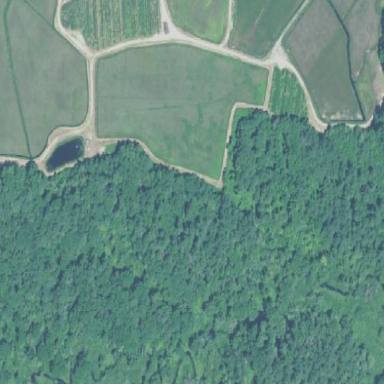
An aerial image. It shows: Nature reserve designated as leisure land.